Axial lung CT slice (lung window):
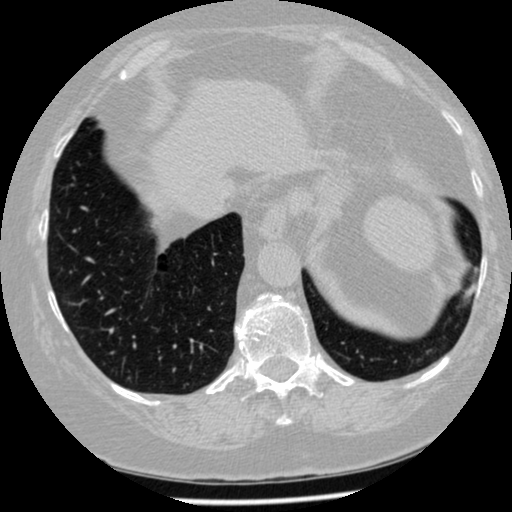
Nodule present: no